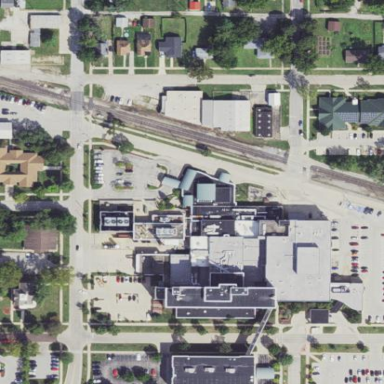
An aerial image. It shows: Hospital building.